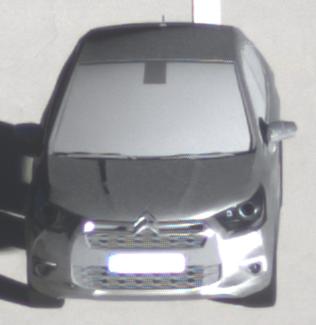
Make: Citroen
Model: DS 4 VTi 120
Detailed model: DS 4
Model produced from: 2011/05
Model produced until: 2015/01
Doors: 5
Color: gray
Road condition: dry road
Daytime: sunrise or sunset
Contrast: high contrast